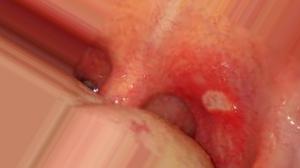
Condition: Mouth Ulcer